Interaction volume radius: 10 \u00c5
Interaction volume height: 15 \u00c5
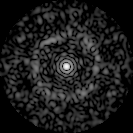
Disorder parameter: 0.8022